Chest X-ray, PA view. Patient: 58 years old, sex M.
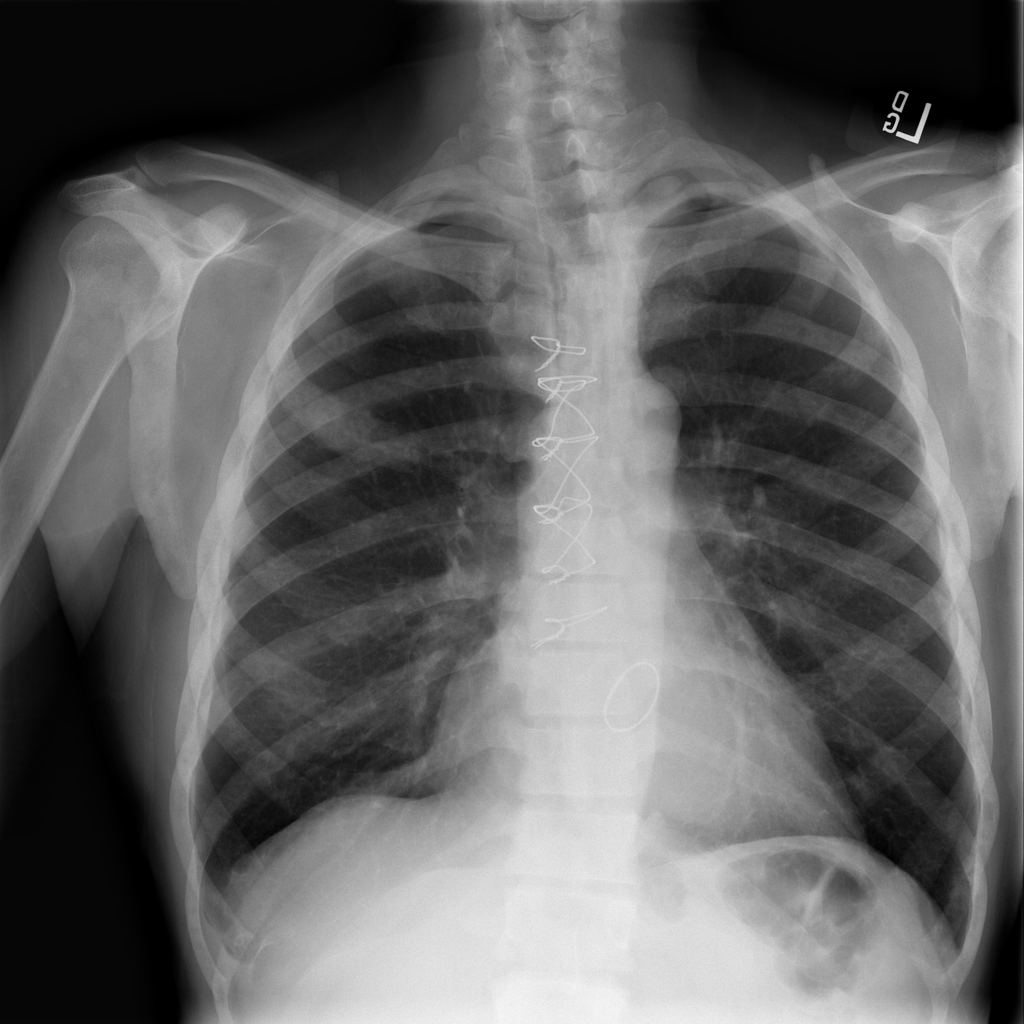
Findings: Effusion